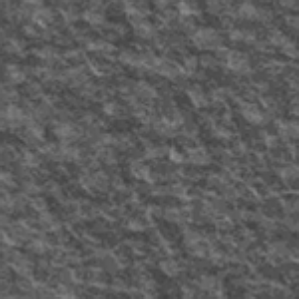
Label: frost